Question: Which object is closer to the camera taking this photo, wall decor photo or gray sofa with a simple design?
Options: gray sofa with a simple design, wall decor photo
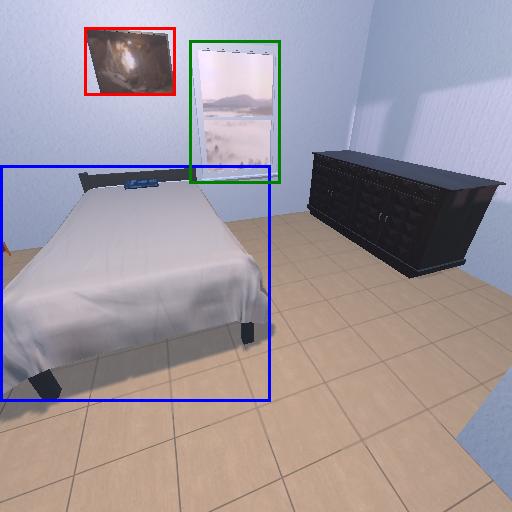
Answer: gray sofa with a simple design